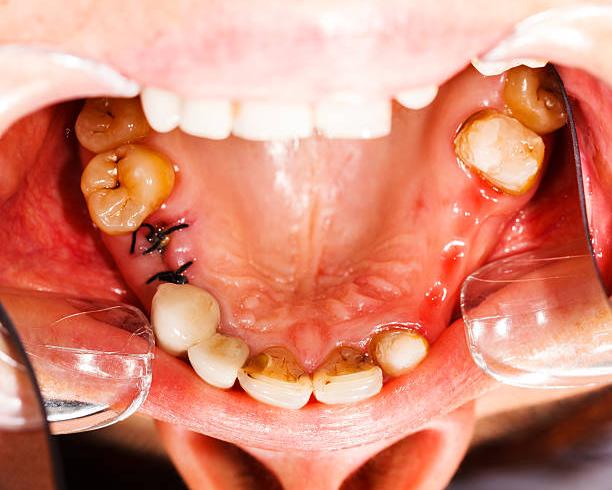
Condition: Gingivitis